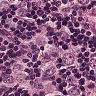
Metastatic tissue present: yes